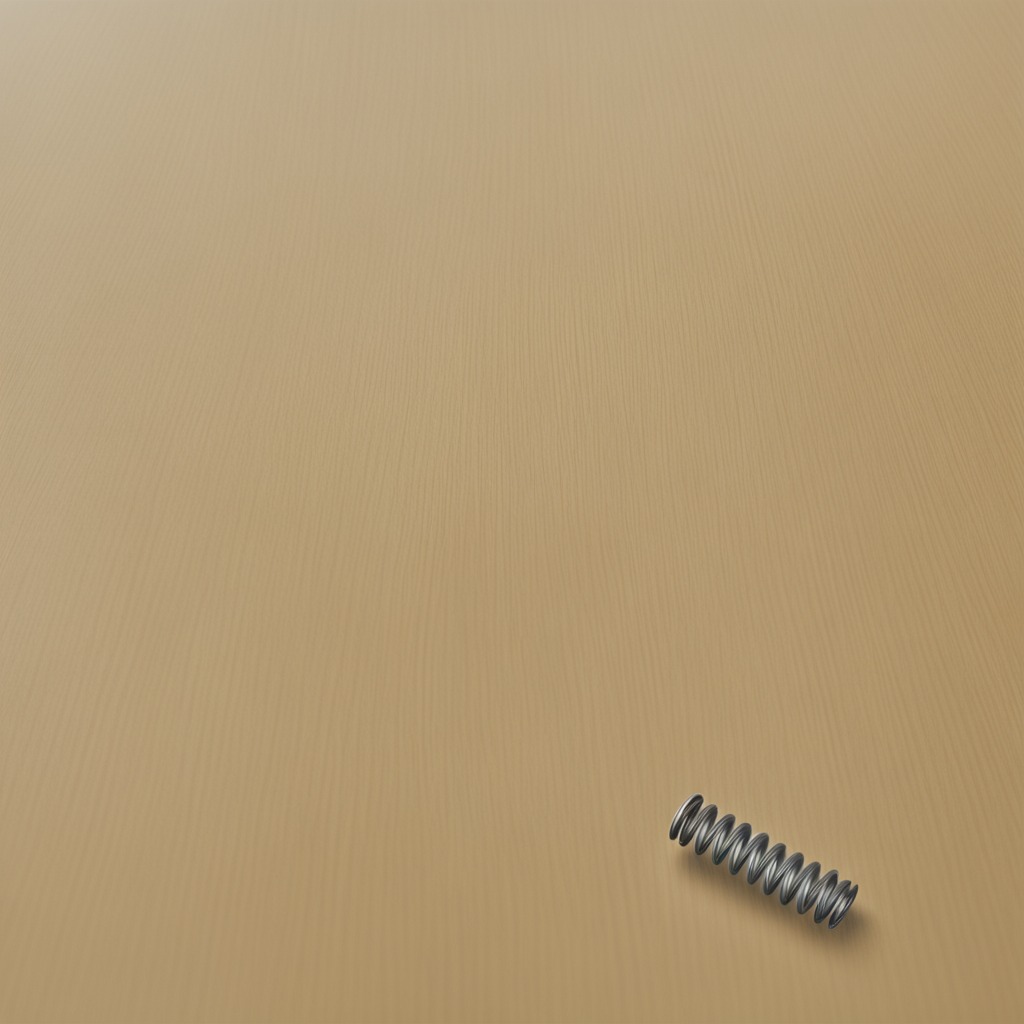
A coiled metal spring lies on a plywood surface in a paint workshop lit by afternoon window light.